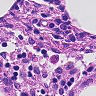
Metastatic tissue present: no